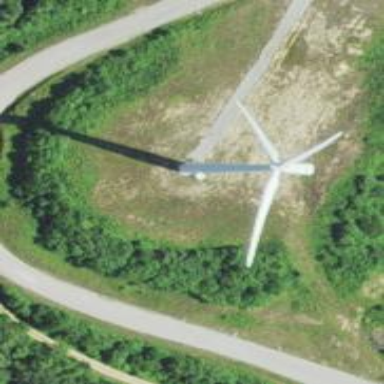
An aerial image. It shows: Wind generator in the form of horizontal axis wind turbine.